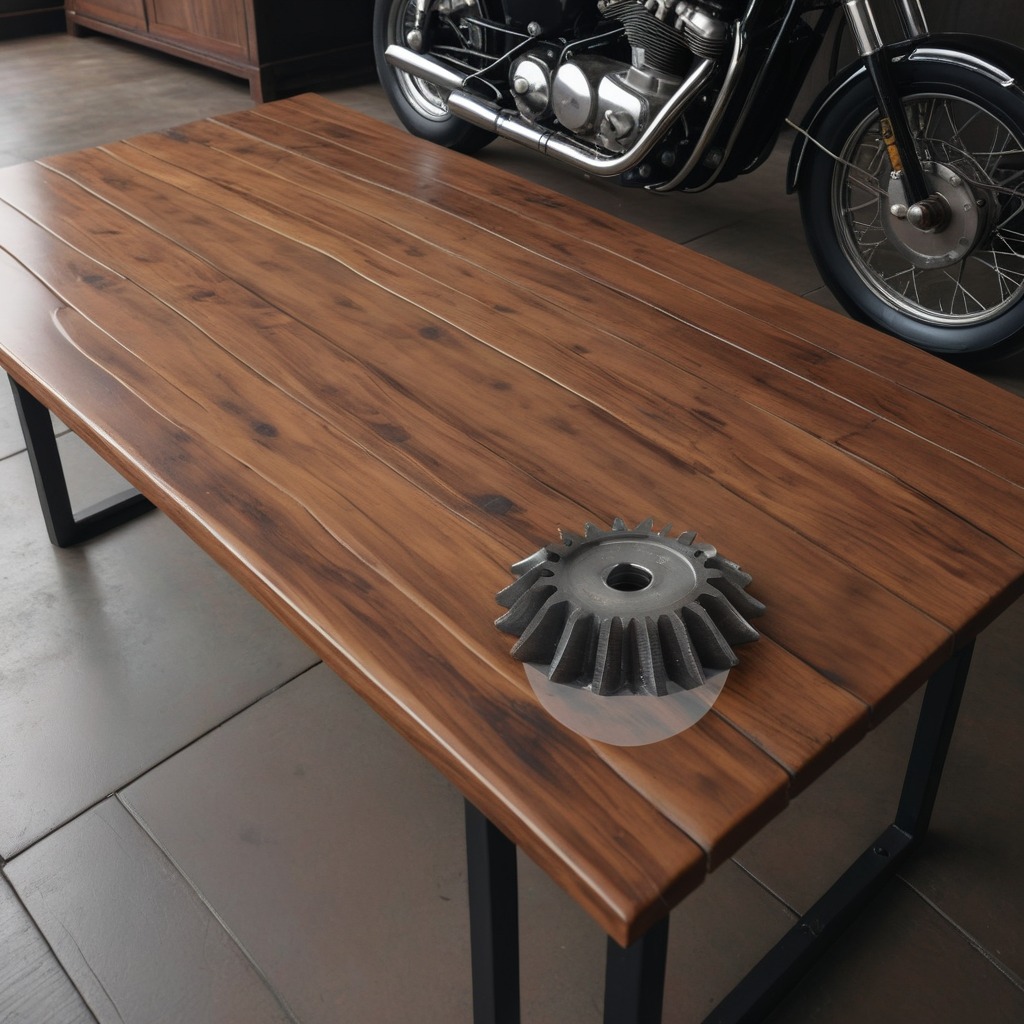
A steel gear with teeth is lying on the wooden table.